Current action and preconditions to check: trajectory_clear

Your task: For each precondition in the list above, predict whether it will hold at this action.

Consider the current scene as observed from the mobile robot's camera, and analyze the predicted future states of all dynamic agents (e.g., people, animals, vehicles, or any moving entities) within the NEXT SECOND.

IMPORTANT: Only answer "very likely" if you are absolutely certain—based on strong, clear evidence—that a dynamic agent will violate the precondition in the predicted future state. Do NOT answer "very likely" for unlikely, ambiguous, or low-probability risks.

Ask yourself for each precondition: Is there a high probability, with clear and convincing evidence, that the predicted future states of any dynamic agent will interfere with the predicted future state of the currently executing action within the NEXT SECOND, causing that precondition to fail?

Assess the risk level based on these predictions. Use "likely" or "very likely" if motions create a clear risk of interference.

Use "neutral" or "improbable" if agents are nearby but their predicted paths are clearly diverging or non-conflicting.

Failure Risk Categories: "very improbable", "improbable", "neutral", "likely", "very likely"

Answer Format: Output ONLY the probability_of_failure value from these categories: "very improbable", "improbable", "neutral", "likely", "very likely"

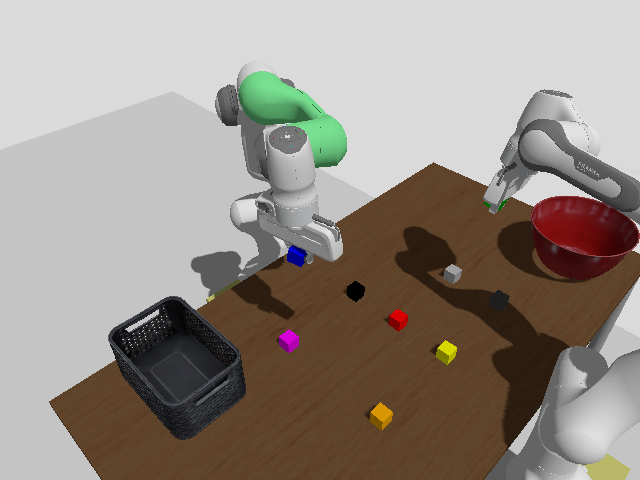

Answer: very improbable